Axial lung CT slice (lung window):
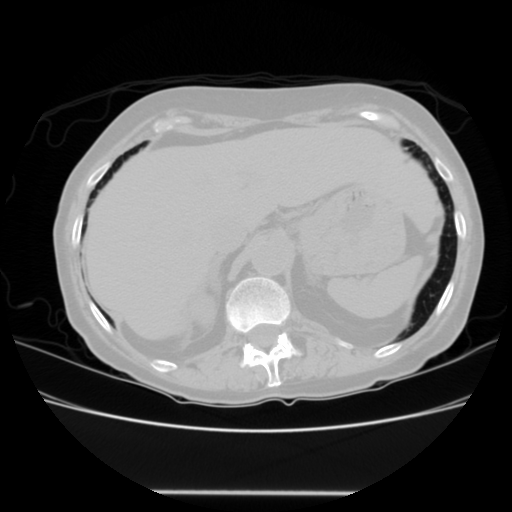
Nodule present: no